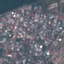
Label: Residential